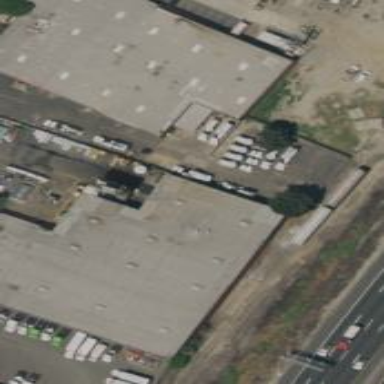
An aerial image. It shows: Warehouse building.